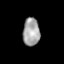
Tissue: skin
Cell type: Epithelial cells
Senescence score: 0.2647
Nuclear area (px): 459
Mean DAPI intensity: 164.111